Question: this is my first post here , I am trying to achive something in pyqt , I have a control placed in a widget and when user is selecting that control , i need a selection border something similer pyqt designer has , I am attching a image for refrenct .
Anybody has any idea how I can aachive this with pyqt ?
Thanks

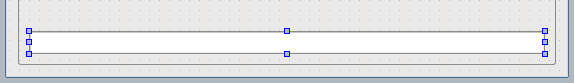
Answer: I'm pretty sure the general method would be as follows:
1. Create a QFrame that will serve as a wrapper; pass it the widget you wish to 'select'
2. Place the wrapped widget in a layout; this will be the QFrame widget's layout.
3. Overload the functions for a mouse double-click event and a paint event, so that on selection parts of the border are painted.